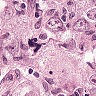
Metastatic tissue present: yes